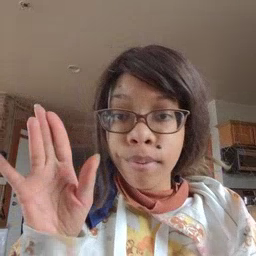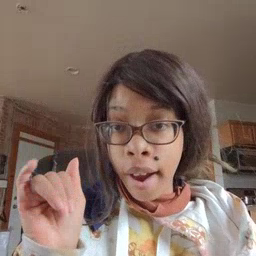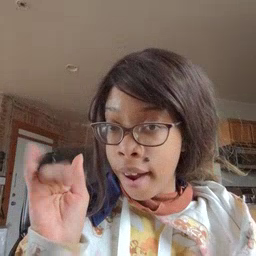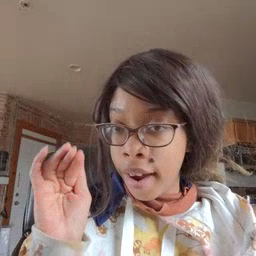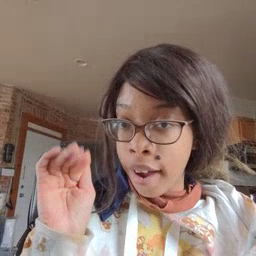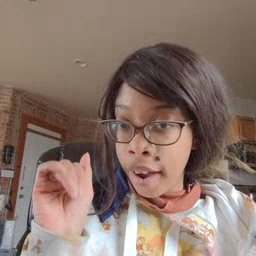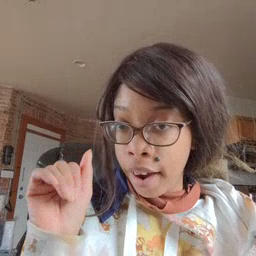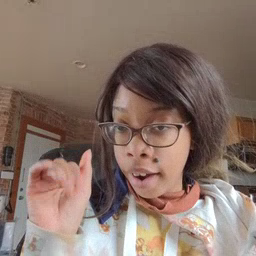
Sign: bye